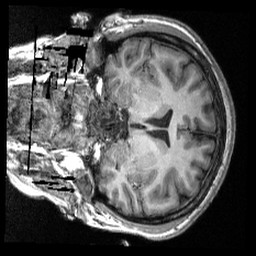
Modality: T1w
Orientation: coronal
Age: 18
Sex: female
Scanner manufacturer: siemens
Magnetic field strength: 3 T
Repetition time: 2.3 s
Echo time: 0.00308 s